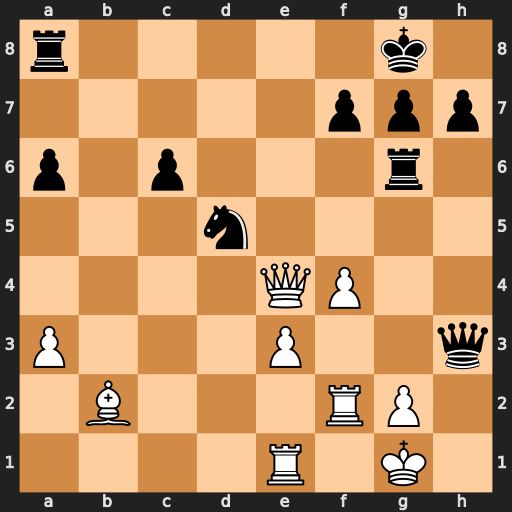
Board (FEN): r5k1/5ppp/p1p3r1/3n4/4QP2/P3P2q/1B3RP1/4R1K1
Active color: w
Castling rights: -
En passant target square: -
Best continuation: Qxg6 hxg6 gxh3